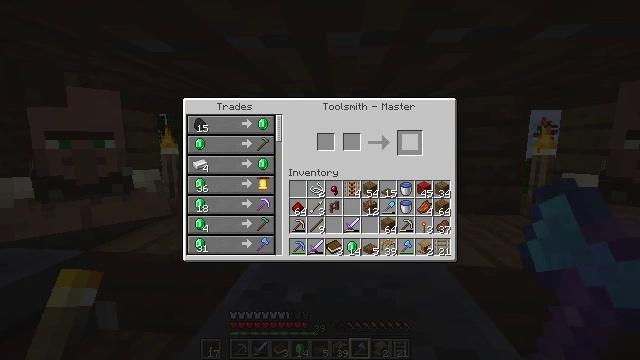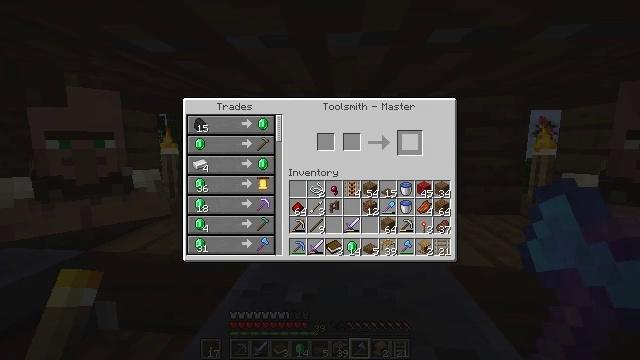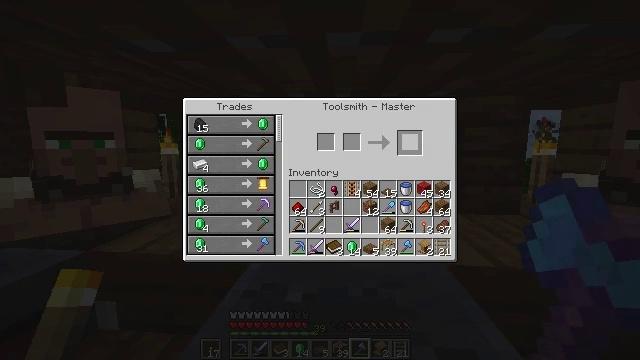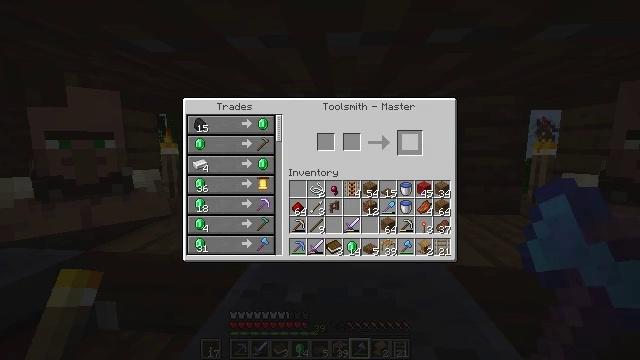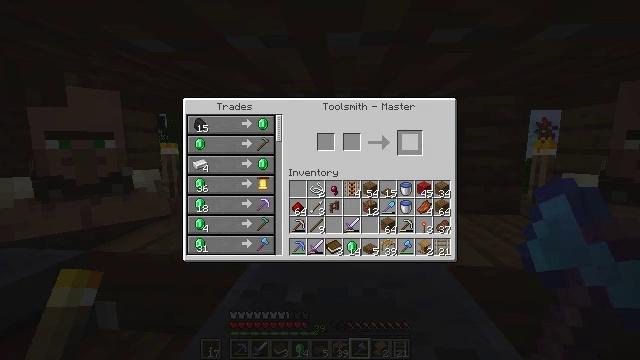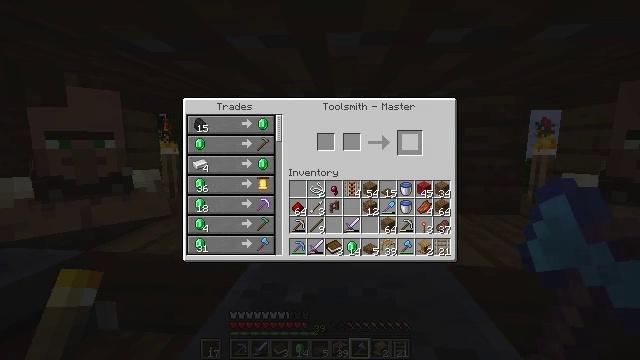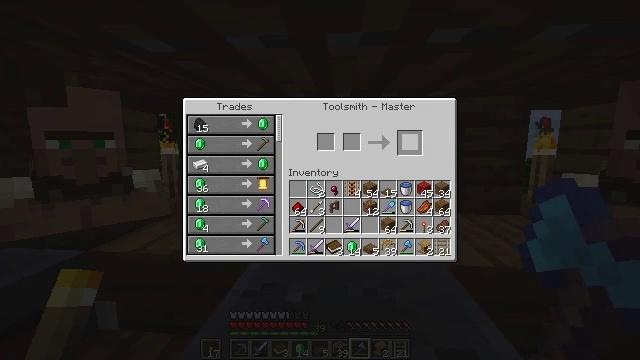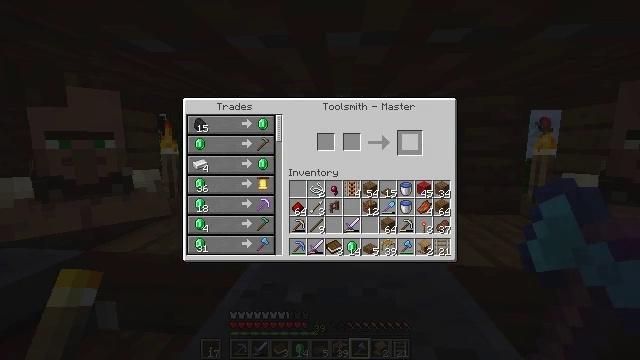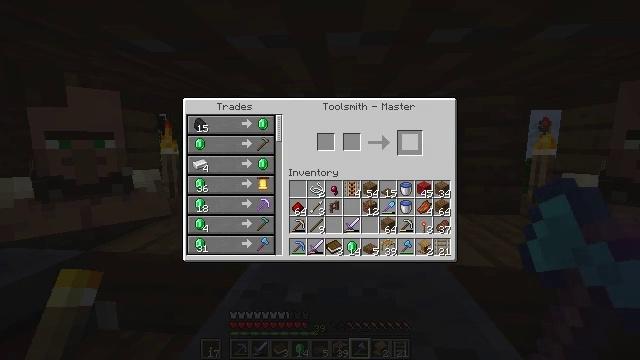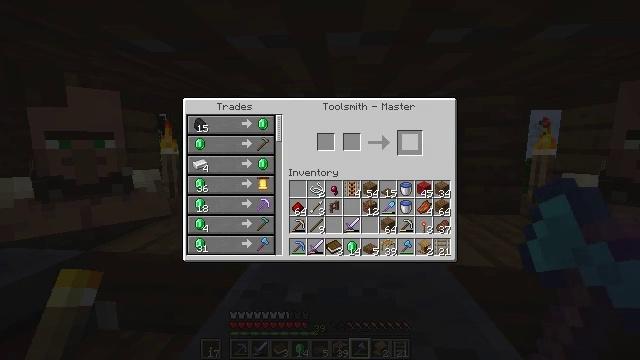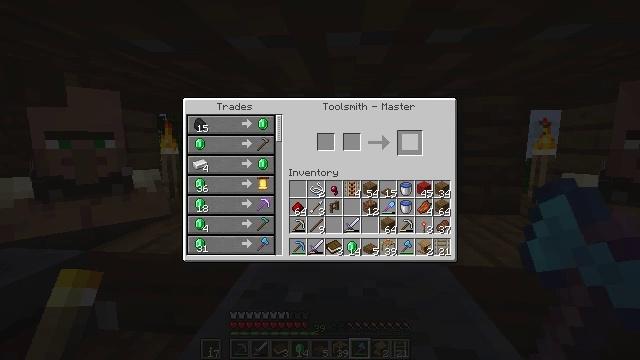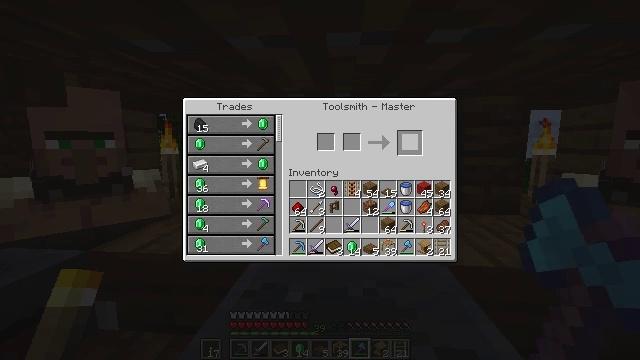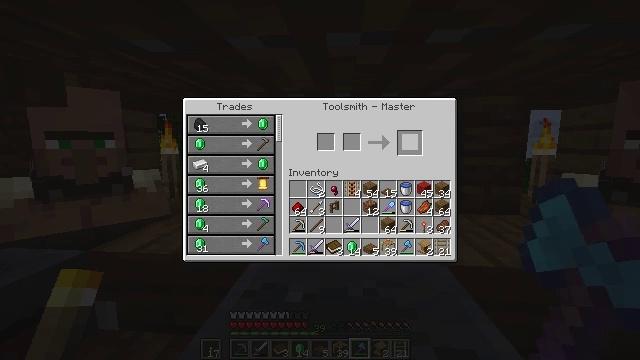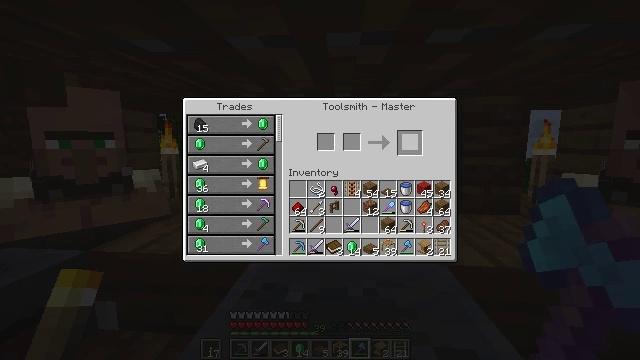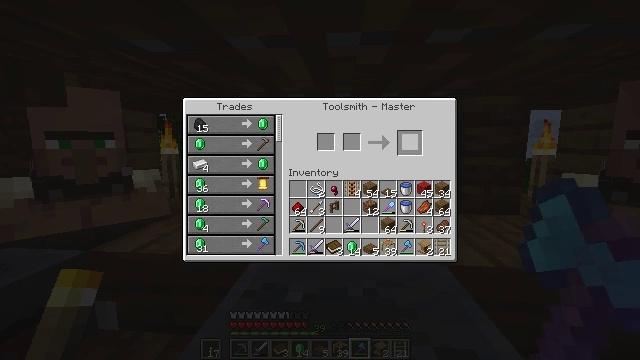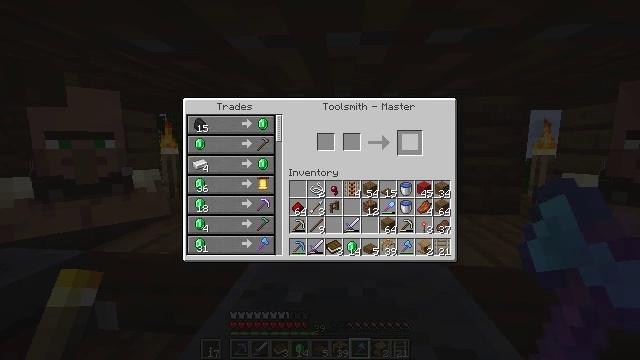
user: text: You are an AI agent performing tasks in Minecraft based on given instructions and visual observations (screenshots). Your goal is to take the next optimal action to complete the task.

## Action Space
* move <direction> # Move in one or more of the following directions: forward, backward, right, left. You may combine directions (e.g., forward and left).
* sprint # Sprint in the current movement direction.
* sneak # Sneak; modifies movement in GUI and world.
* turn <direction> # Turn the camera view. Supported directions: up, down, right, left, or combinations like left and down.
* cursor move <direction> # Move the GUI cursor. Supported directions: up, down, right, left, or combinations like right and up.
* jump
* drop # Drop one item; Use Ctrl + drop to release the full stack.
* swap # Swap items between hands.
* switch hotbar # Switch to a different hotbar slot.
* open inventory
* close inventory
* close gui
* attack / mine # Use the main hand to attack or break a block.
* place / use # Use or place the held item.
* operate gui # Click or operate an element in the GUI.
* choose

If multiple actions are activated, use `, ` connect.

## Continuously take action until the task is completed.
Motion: motion action
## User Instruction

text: Break the spruce slab from a structure.
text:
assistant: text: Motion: no_op
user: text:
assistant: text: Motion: no_op
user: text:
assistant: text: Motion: no_op
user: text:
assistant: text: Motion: no_op
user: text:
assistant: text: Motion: no_op
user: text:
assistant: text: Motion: no_op
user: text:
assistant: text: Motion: no_op
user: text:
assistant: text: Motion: no_op
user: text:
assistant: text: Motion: no_op
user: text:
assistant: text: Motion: no_op
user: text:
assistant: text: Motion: no_op
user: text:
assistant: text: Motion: no_op
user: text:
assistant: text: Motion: no_op
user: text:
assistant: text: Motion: no_op
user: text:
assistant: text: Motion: no_op
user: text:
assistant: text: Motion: no_op
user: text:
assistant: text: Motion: no_op
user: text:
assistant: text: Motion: no_op
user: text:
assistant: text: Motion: no_op
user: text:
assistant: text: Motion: no_op
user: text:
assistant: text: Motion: no_op
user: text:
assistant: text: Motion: no_op
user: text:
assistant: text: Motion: no_op
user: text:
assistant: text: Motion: no_op
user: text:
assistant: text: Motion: no_op
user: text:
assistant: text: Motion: no_op
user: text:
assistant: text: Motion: no_op
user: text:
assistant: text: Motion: no_op
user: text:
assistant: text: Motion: no_op
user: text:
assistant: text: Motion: no_op